Interaction volume radius: 10 \u00c5
Interaction volume height: 10 \u00c5
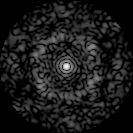
Disorder parameter: 0.7601